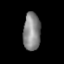
Tissue: lung
Cell type: Others
Senescence score: 0.2235
Nuclear area (px): 643
Mean DAPI intensity: 133.541